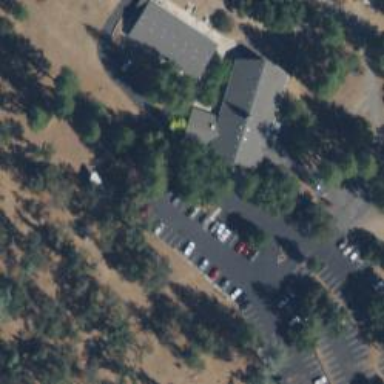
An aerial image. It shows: Clinic building providing healthcare services.